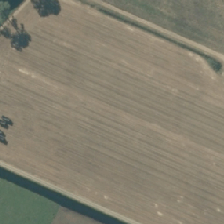
Land cover: shortrotation_cropland